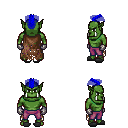
a pixel art fantasy rpg character, male body template, orc, green skin, brown tattered cape, magenta pants, blue short mohawk hairstyle, metal gloves, gray slippers, four views (front, back, left, right), 2x2 character sprite sheet, small pixel art, hard edges, no anti-aliasing